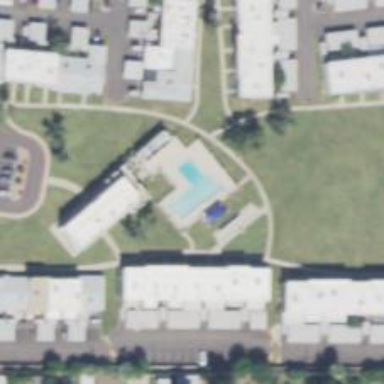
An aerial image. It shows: Swimming pool located in leisure land.